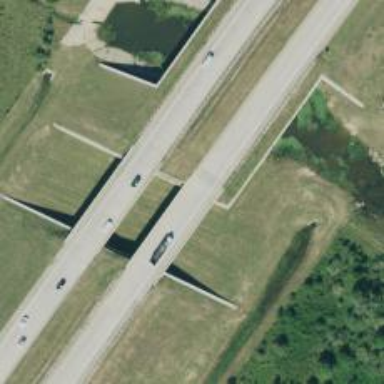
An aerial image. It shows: Bridge over motorway.